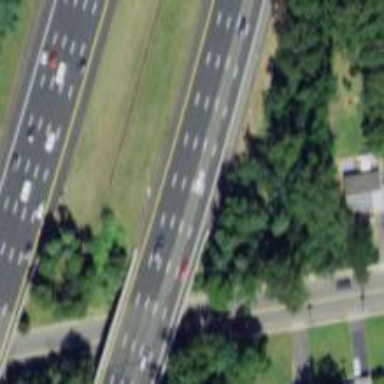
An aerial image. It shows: Urban freeway bridge over motorway.